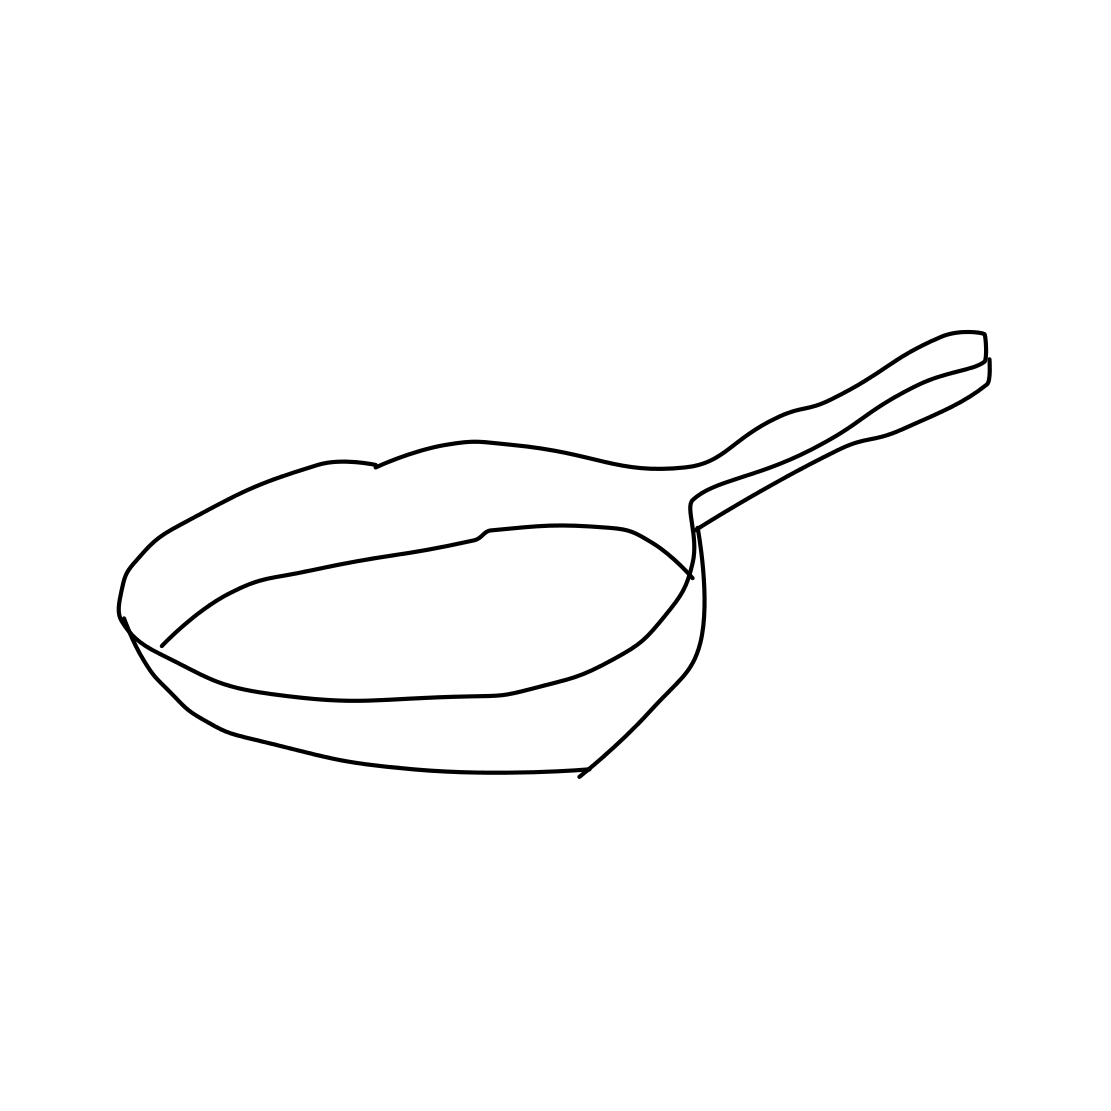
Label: frying-pan